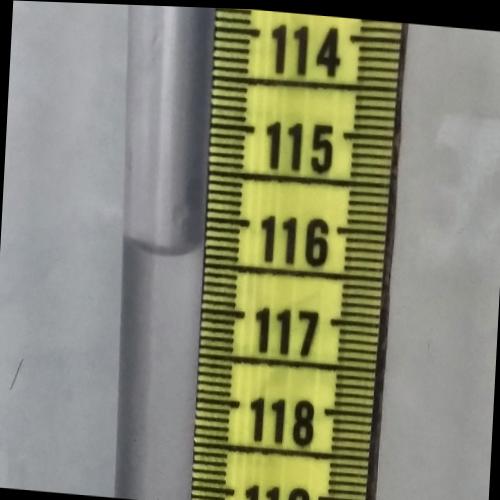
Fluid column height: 116.4 cm